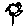
Label: flower